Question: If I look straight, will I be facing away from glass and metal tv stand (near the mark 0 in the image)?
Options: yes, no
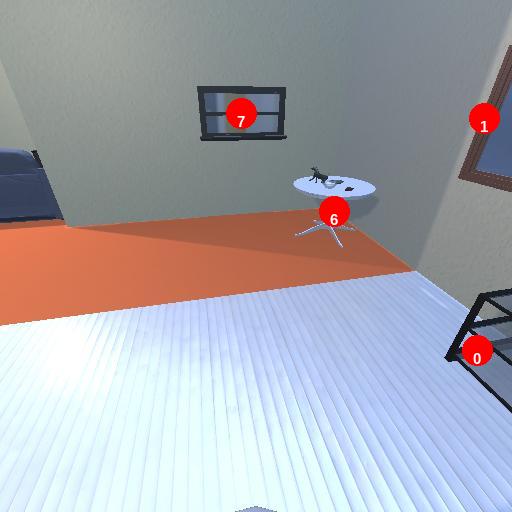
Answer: yes